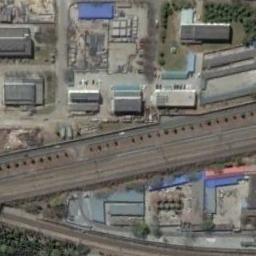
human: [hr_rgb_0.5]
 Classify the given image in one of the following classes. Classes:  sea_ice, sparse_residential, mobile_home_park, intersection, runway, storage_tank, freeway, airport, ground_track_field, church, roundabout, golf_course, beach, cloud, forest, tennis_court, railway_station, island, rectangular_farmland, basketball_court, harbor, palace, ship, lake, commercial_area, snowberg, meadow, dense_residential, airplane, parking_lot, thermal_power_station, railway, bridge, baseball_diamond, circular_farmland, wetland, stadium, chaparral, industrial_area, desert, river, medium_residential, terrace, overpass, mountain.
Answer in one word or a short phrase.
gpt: railway